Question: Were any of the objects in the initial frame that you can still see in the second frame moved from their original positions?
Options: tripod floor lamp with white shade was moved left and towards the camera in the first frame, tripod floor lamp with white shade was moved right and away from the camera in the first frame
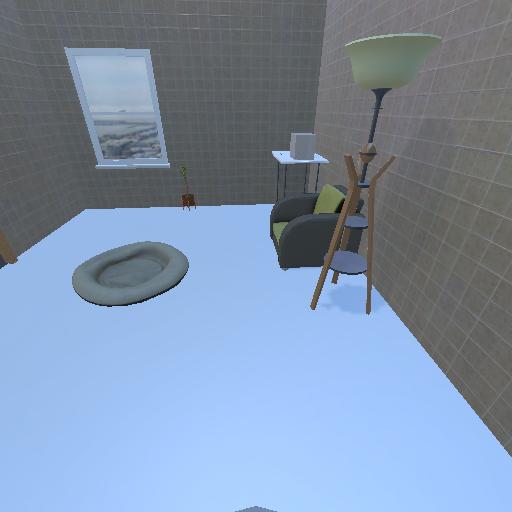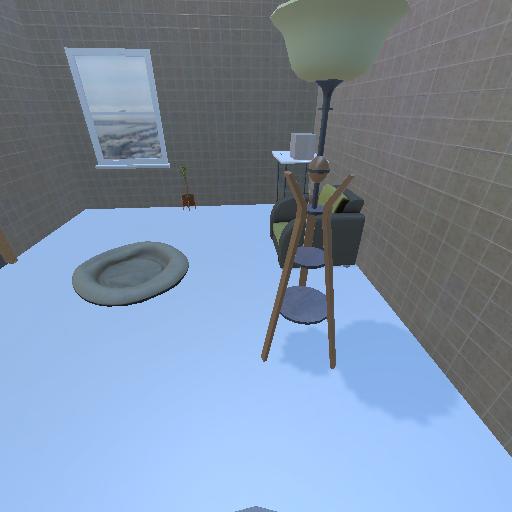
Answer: tripod floor lamp with white shade was moved left and towards the camera in the first frame